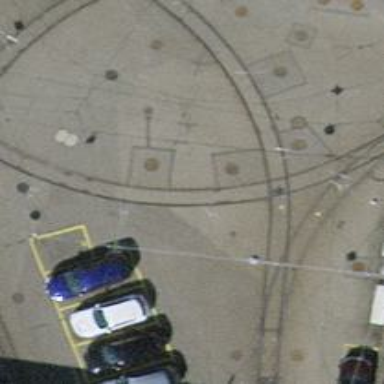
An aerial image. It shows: Tram railway with one track in service yard. The railway is electrified with contact line.